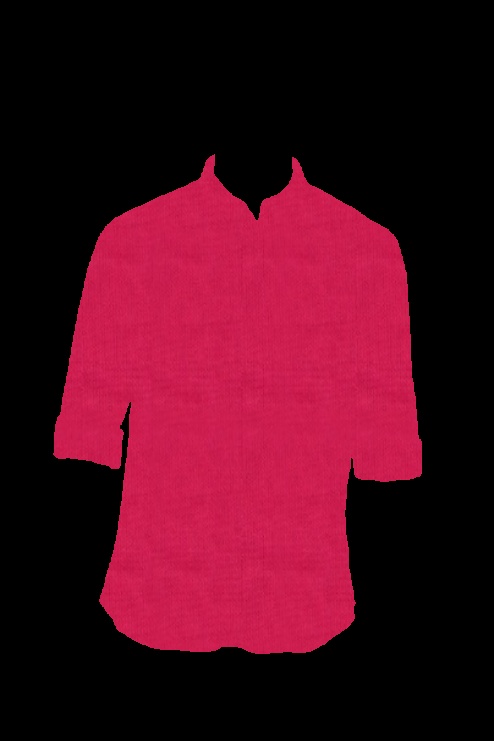
pink slim fit tee